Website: crate-barrel
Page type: billing-address
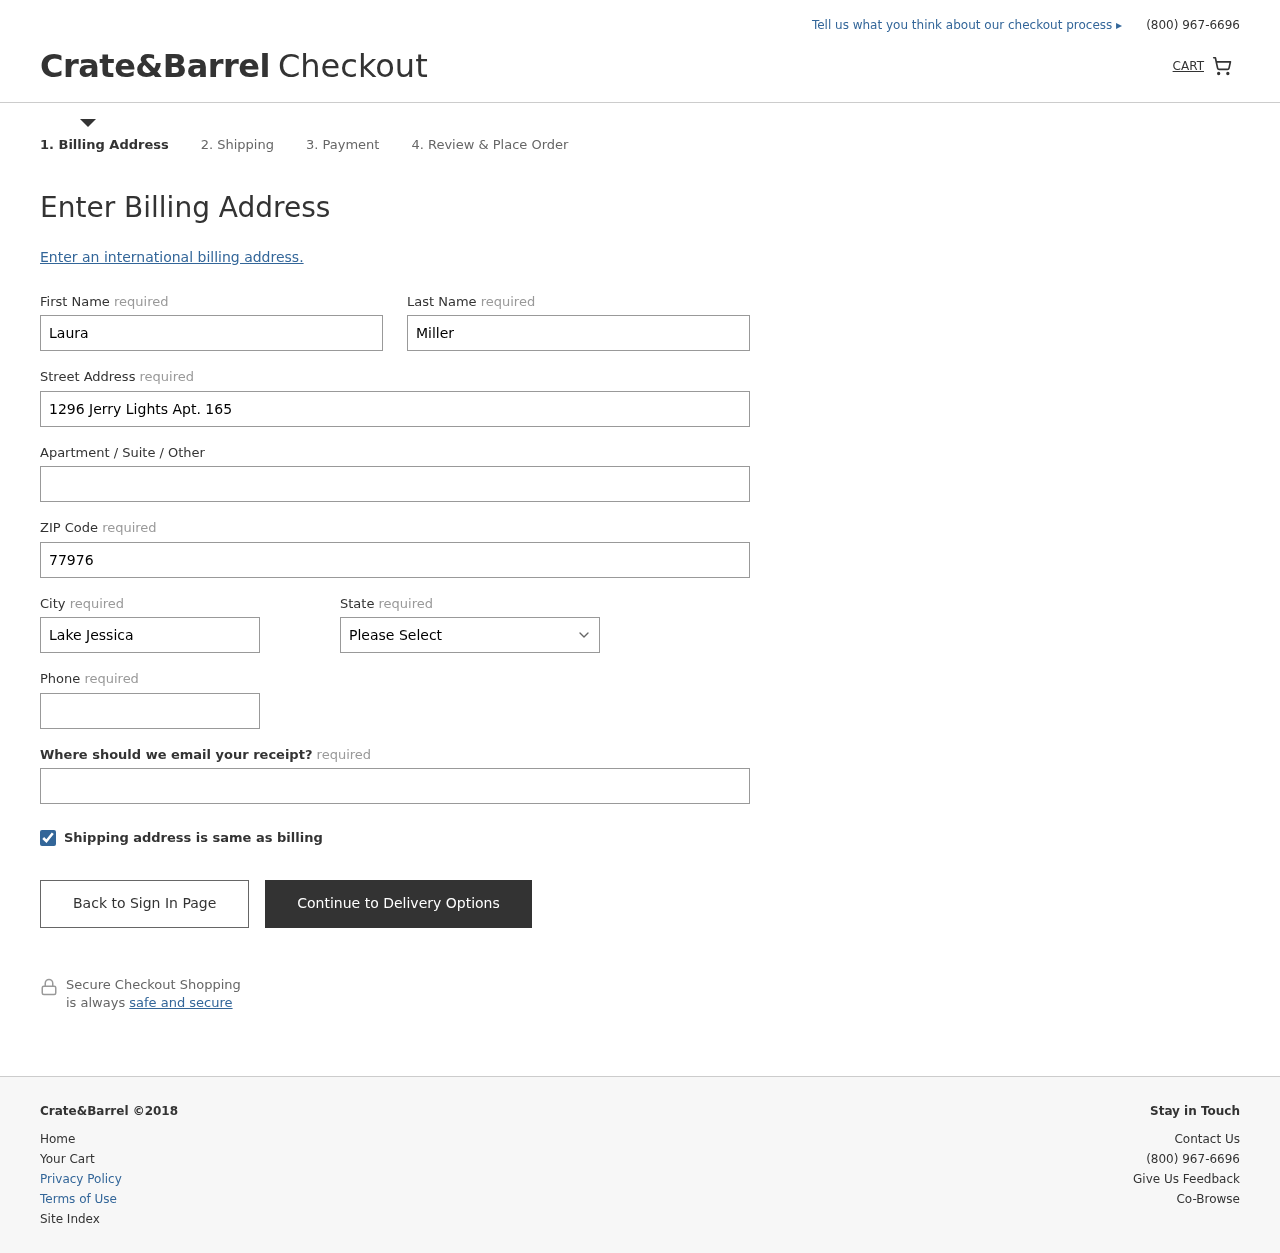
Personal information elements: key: PII_STATE
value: New Jersey
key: PII_FIRSTNAME
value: Laura
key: PII_LASTNAME
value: Miller
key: PII_STREET
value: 1296 Jerry Lights Apt. 165
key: PII_POSTCODE
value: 77976
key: PII_CITY
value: Lake Jessica
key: PII_PHONE
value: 7333456956
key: PII_EMAIL
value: laura.miller@yahoo.com